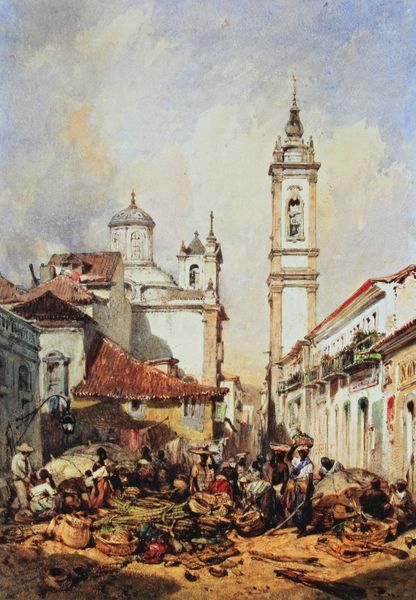
Titel: Rua do Ouvidor in Rio de Janeiro
Künstler: Eduard Hildebrandt
Standort: Berlin
Institution: Staatliche Museen zu Berlin, Kupferstichkabinett
Schlagwörter: blau, gemälde, himmel, mann, schatten, weiß, wolken, frauen, gelb, grün, kirchturm, menschen, ocker, stadt, braun, bunt, fenster, frankreich, frau, grau, hell, hut, hüte, lampe, laterne, licht, männer, orange, schwarz, straße, stroh, szene, tür, zeichnung, dach, haus, obst, rot, wolke, beige, leute, malerei, masse, wand, barock, öl, erde, häuser, kirche, sonne, boden, händler, esel, genre, turm, gemüse, hellblau, balkon, ansicht, fassade, fassaden, gasse, italien, ort, türen, studie, körbe, afrika, hitze, dorf, dächer, tag, hof, markt, platz, besucher, kuppel, maler, korb, wei, neger, schwarze, eng, auslage, stangen, verkauf, glockenturm, kirchenturm, türme, münchen, dom, illustration, schirme, einkaufen, sonnig, maultier, kathedrale, villa, sims, gesims, glocke, lastenträger, mittelalter, marktplatz, armut, sklaven, sizilien, saustall, karibik, lateinamerika, buden, voll, einwohner, gerümpel, waren, kuba, wochenmarkt, arhcitektur, markplatz, markt afrika, martplatz